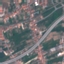
Land use / land cover class: Highway